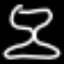
Label: hourglass